Question: I searched google but no working.
Please give me the documentation link.
Thank you in advance.
Appreciate any useful answer.

<URL>
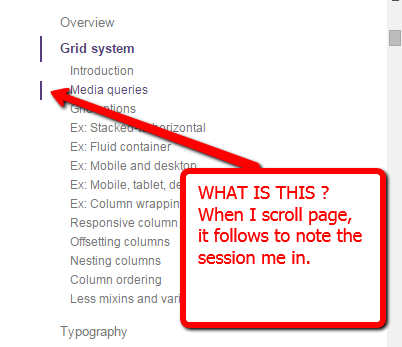
Answer: The Bootstrap 'ScrollSpy' component changes the style of the sidebar menu items as the page is scrolled. When an item is activated based on the current page scroll position, the 'active' CSS class is added to the sidebar menu item '<li>'. So the actual left-border style on the active item is done with CSS, for example:
'''
#sidebar li.active {
border:0 #eee solid;
border-right-width:4px;
}
'''
Demo: <URL>